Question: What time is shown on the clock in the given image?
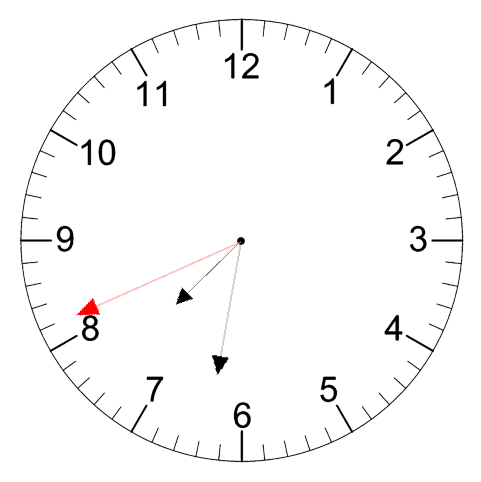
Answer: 07:31:41